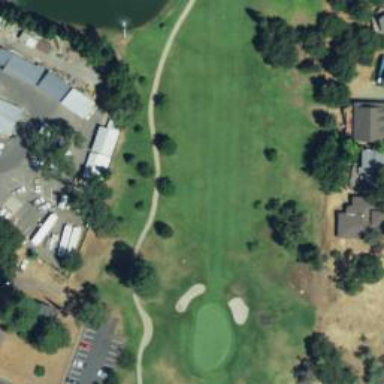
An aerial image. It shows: Service road designated as golf cart path.